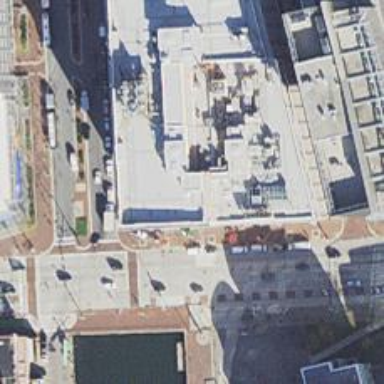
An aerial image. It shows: Central office building.